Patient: sex M, age 45
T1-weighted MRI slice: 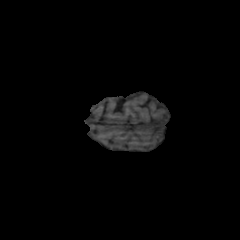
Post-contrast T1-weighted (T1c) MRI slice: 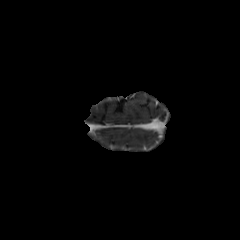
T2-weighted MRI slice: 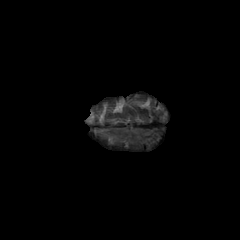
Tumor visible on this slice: no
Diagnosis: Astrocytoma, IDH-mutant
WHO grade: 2